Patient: sex M, age 51
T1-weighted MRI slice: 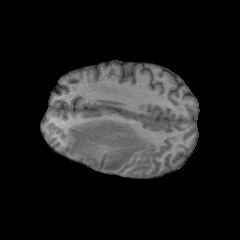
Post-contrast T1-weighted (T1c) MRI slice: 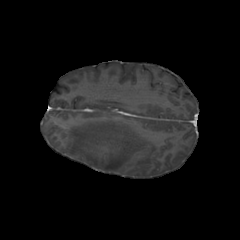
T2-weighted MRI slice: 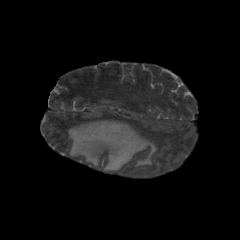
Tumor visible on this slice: yes
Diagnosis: Glioblastoma, IDH-wildtype
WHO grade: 4